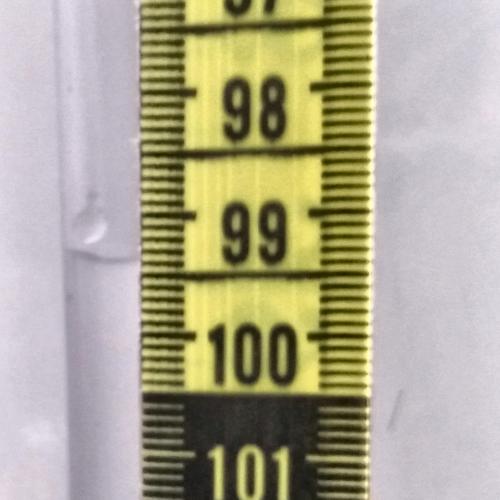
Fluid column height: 99.4 cm